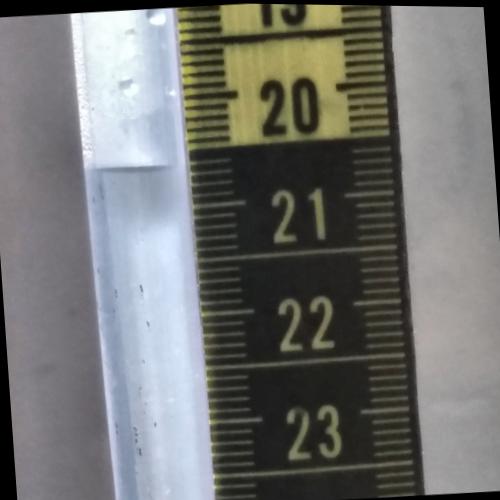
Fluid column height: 20.6 cm